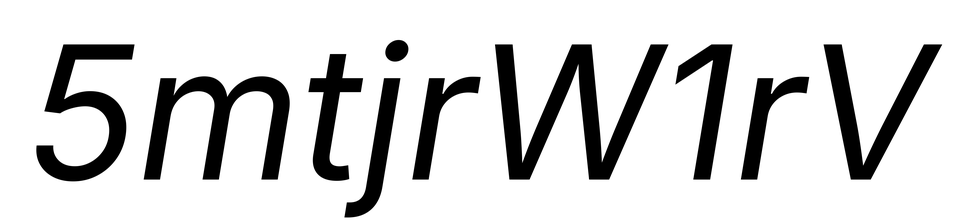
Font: Inter-Italic_Italic